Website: walmart
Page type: added-to-cart
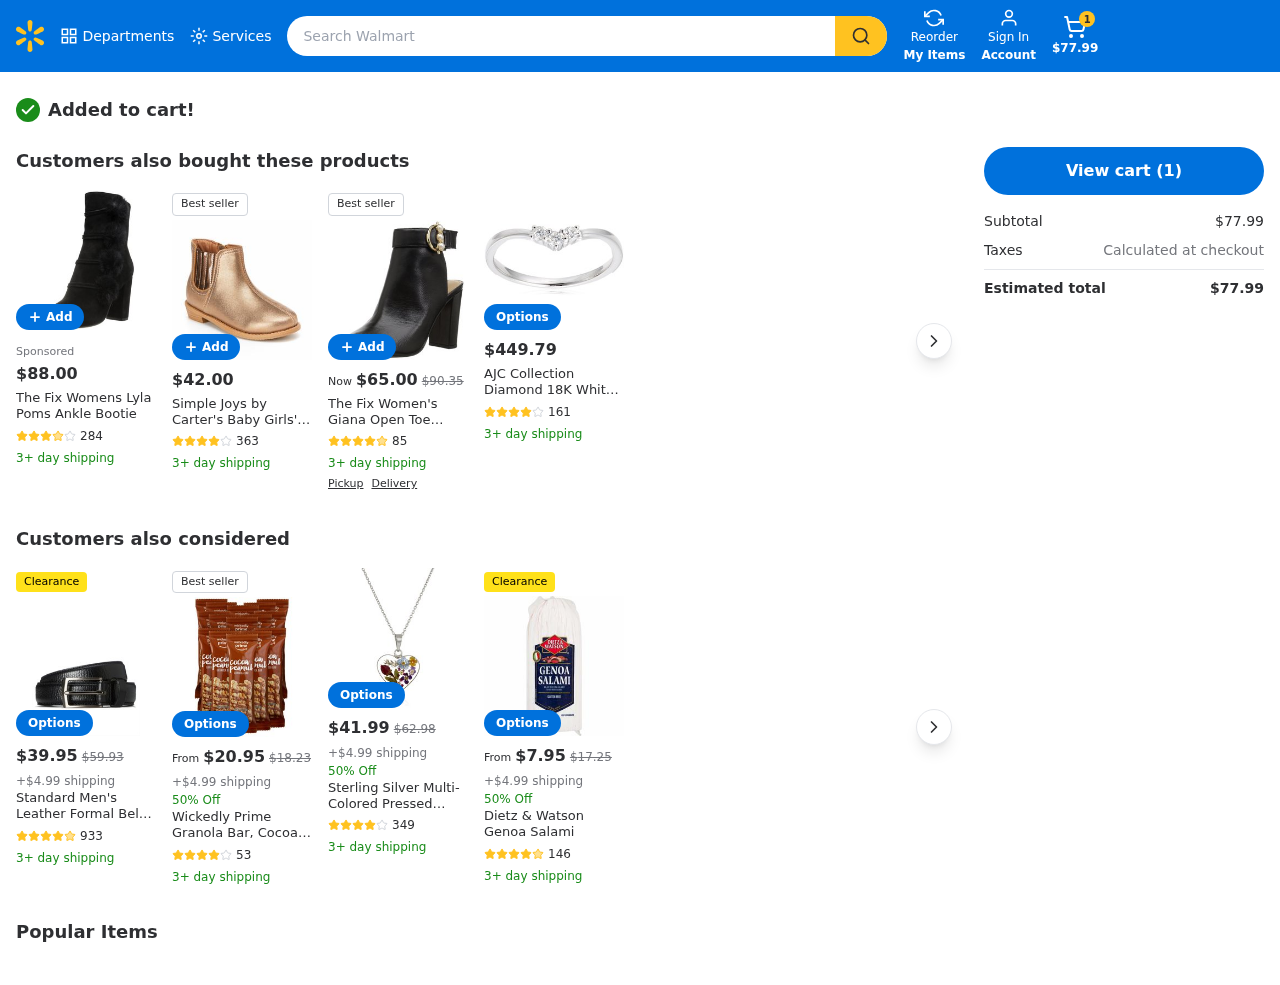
Product elements: key: PRODUCT2_NAME
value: The Fix Womens Lyla Poms Ankle Bootie
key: PRODUCT2_NUM_RATINGS
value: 284
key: PRODUCT2_PRICE
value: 88
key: PRODUCT2_RATING
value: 3.6
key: PRODUCT3_NAME
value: Simple Joys by Carter's Baby Girls' Ella Bootie Chelsea Boot, Tan, 6 M US Toddler
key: PRODUCT3_NUM_RATINGS
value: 363
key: PRODUCT3_PRICE
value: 42
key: PRODUCT3_RATING
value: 4.1
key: PRODUCT4_NAME
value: The Fix Women's Giana Open Toe Bootie with Pearl Buckle, black leather, 9 B US
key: PRODUCT4_NUM_RATINGS
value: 85
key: PRODUCT4_PRICE
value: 65
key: PRODUCT4_RATING
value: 4.7
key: PRODUCT5_NAME
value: AJC Collection Diamond 18K White Gold Ring
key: PRODUCT5_NUM_RATINGS
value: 161
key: PRODUCT5_PRICE
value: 449.79
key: PRODUCT5_RATING
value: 4.1
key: PRODUCT6_NAME
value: Standard Men's Leather Formal Belt, Black, M
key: PRODUCT6_NUM_RATINGS
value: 933
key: PRODUCT6_PRICE
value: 39.95
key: PRODUCT6_RATING
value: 4.6
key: PRODUCT7_NAME
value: Wickedly Prime Granola Bar, Cocoa Peanut, Gluten Free, Kosher, 1.2 Ounce (Pack of 15)
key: PRODUCT7_NUM_RATINGS
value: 53
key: PRODUCT7_PRICE
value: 20.95
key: PRODUCT7_RATING
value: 4.3
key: PRODUCT8_NAME
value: Sterling Silver Multi-Colored Pressed Flower Heart Pendant Necklace, 16"
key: PRODUCT8_NUM_RATINGS
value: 349
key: PRODUCT8_PRICE
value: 41.99
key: PRODUCT8_RATING
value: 4
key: PRODUCT9_NAME
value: Dietz & Watson Genoa Salami
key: PRODUCT9_NUM_RATINGS
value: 146
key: PRODUCT9_PRICE
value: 7.95
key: PRODUCT9_RATING
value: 4.9
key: PRODUCT4_ORIGINAL_PRICE
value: $90.35
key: PRODUCT6_ORIGINAL_PRICE
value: $59.93
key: PRODUCT7_ORIGINAL_PRICE
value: $18.23
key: PRODUCT8_ORIGINAL_PRICE
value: $62.98
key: PRODUCT9_ORIGINAL_PRICE
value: $17.25
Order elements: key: ORDER_NUM_ITEMS
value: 1
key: ORDER_SUBTOTAL
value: $77.99
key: ORDER_TOTAL
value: $77.99
Search elements: key: HEADER_SEARCH
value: Search Walmart